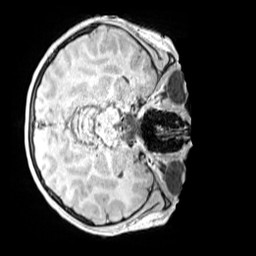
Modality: MP2RAGE
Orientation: axial
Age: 9
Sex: female
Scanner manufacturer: siemens
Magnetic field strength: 3 T
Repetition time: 4 s
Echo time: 0.00299 s